高二 · 解析几何
已知 $x, y$ 满足不等式组 $\left\{\begin{array}{l}2 x+y-2 \leq 0 \\ x-2 y-1 \leq 0 \\ x \geq 0\end{array}\right.$, 则点 $P(x, y)$ 所在区域的面积是 ( )
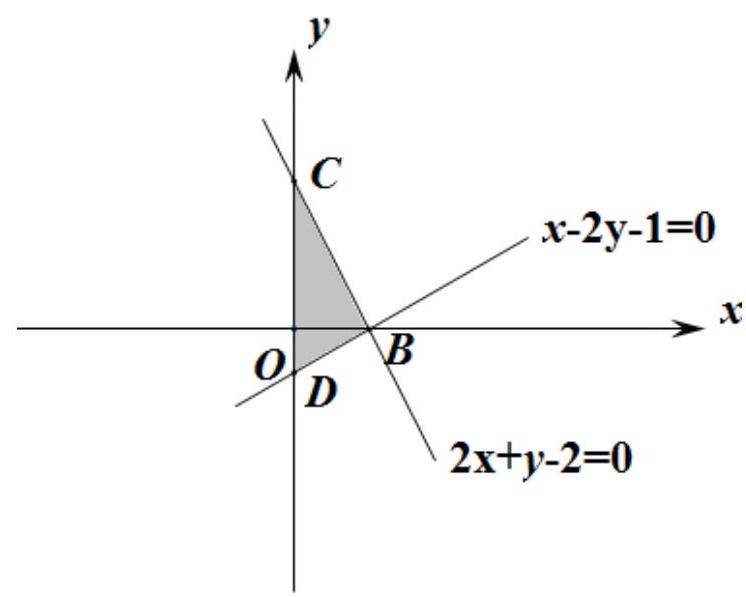
A. 1
B. 2
C. $\frac{5}{4}$
D. $\frac{4}{5}$
答案: C
解析: 不等式表示的平面区域如图:

直线 $2 x+y-2=0$ 的斜率为 -2 , 直线 $x-2 y-1$ 的斜率为 $\frac{1}{2}$, 所以两直线垂直, 故 $\triangle B C D$ 为直角三角形, 易得 $B(1,0), D\left(0,-\frac{1}{2}\right), C(0,2),|B D|=\frac{\sqrt{5}}{2},|B C|=\sqrt{5}$ 所以阴影部分面积

$S_{\triangle B C D}=\frac{1}{2}|B D| \cdot|B C|=\frac{1}{2} \times \frac{\sqrt{5}}{2} \times \sqrt{5}=\frac{5}{4}$, 故选 C。